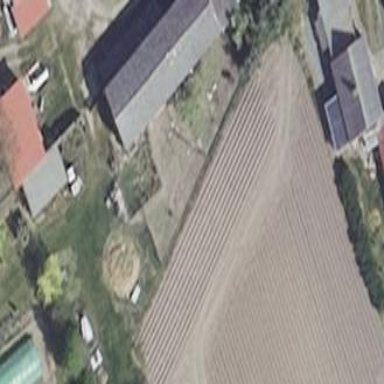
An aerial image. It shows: Shed.